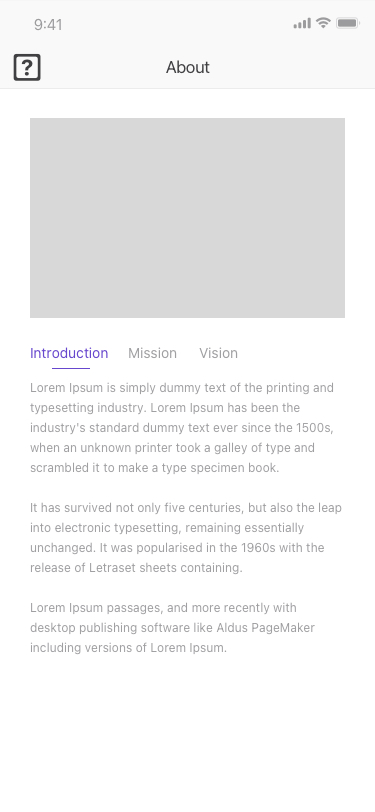
Text in this UI design:
About

Lorem Ipsum is simply dummy text of the printing and typesetting industry. Lorem Ipsum has been the industry's standard dummy text ever since the 1500s, when an unknown printer took a galley of type and scrambled it to make a type specimen book.

It has survived not only five centuries, but also the leap into electronic typesetting, remaining essentially unchanged. It was popularised in the 1960s with the release of Letraset sheets containing.

Lorem Ipsum passages, and more recently with desktop publishing software like Aldus PageMaker including versions of Lorem Ipsum.
Mission
Vision
Introduction